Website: lowes
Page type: stored-credit-cards
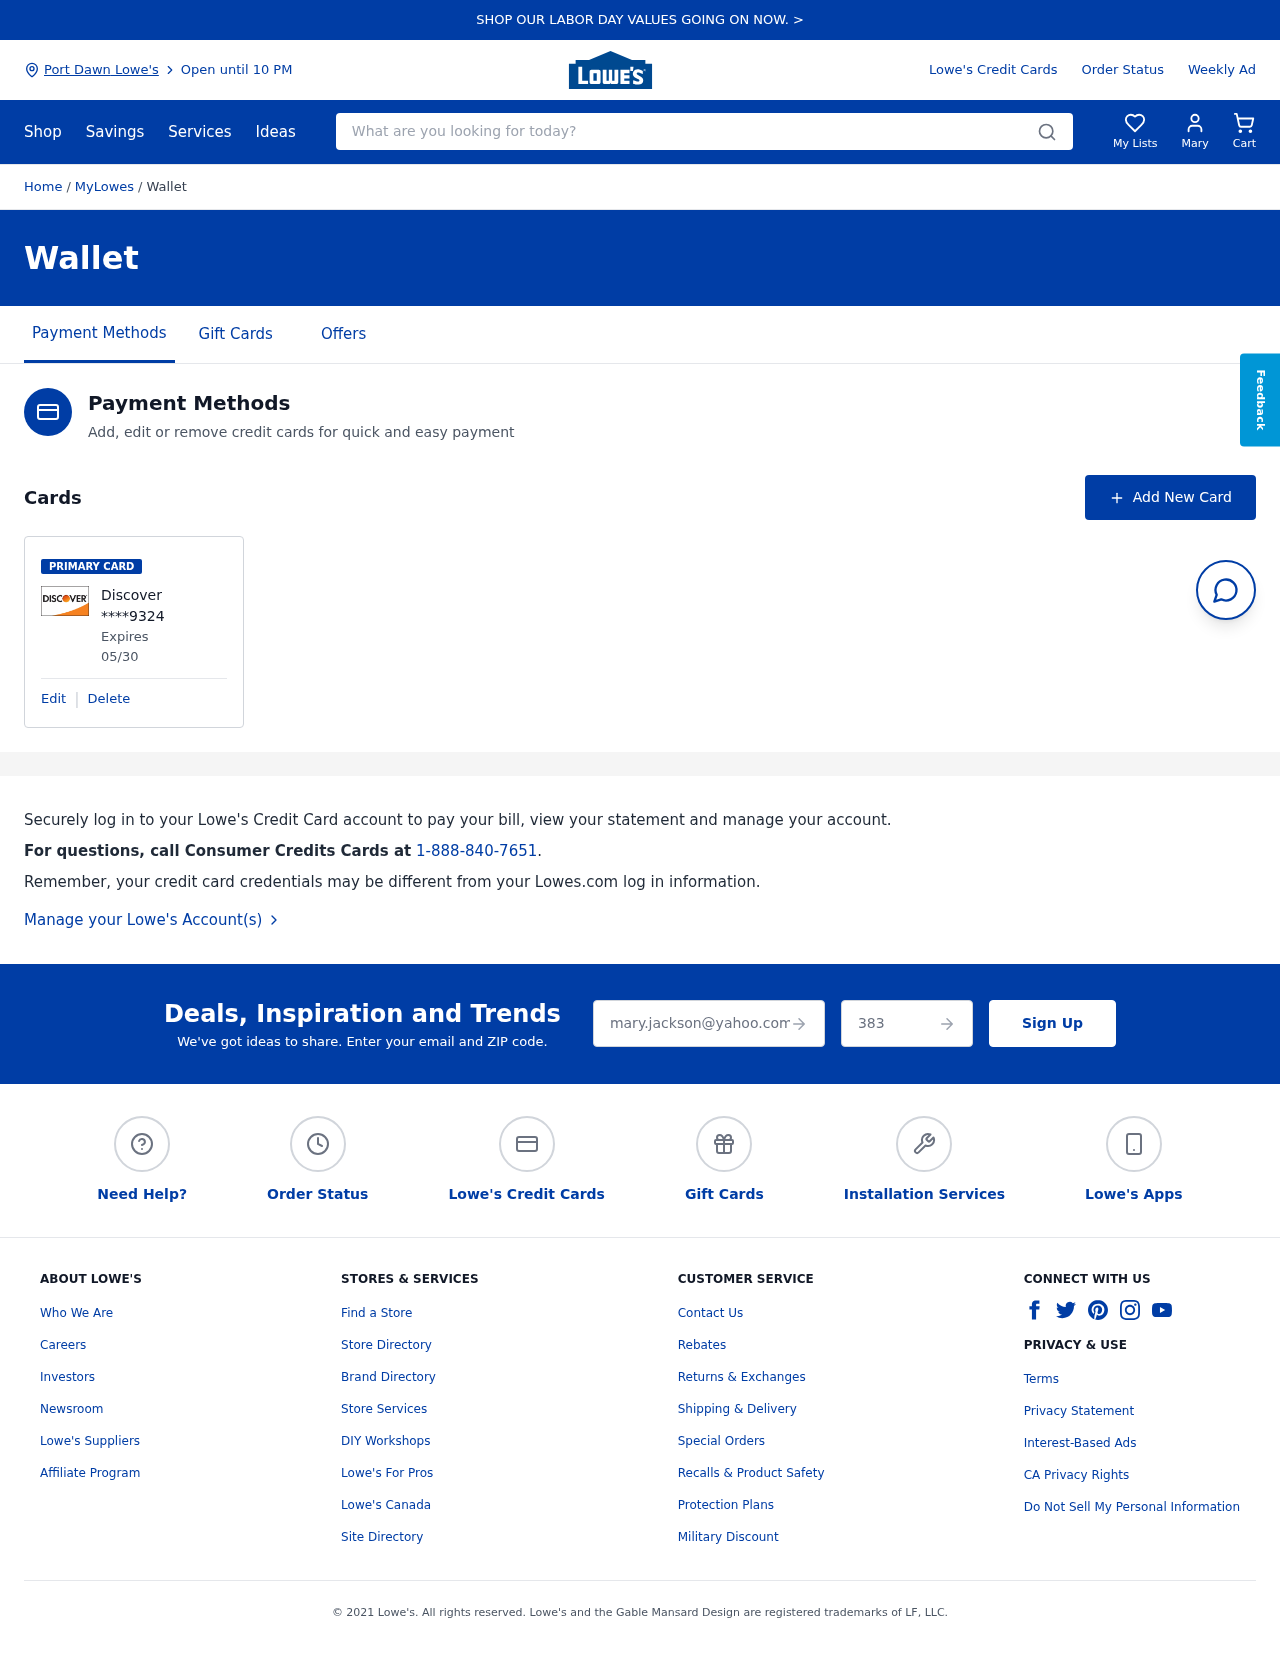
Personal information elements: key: PII_CARD_EXPIRY
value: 05/30
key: PII_CARD_LAST4
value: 9324
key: PII_CARD_TYPE
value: Discover
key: PII_CITY
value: Port Dawn Lowe's
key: PII_EMAIL
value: mary.jackson@yahoo.com
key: PII_FIRSTNAME
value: Mary
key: PII_POSTCODE
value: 38315
Search elements: key: HEADER_SEARCH
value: What are you looking for today?